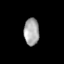
Tissue: lung
Cell type: T cells
Senescence score: 0.2279
Nuclear area (px): 403
Mean DAPI intensity: 167.558